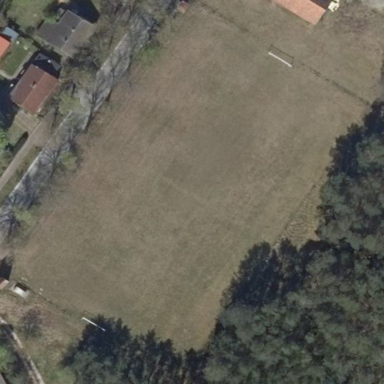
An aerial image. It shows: Soccer pitch designated for leisure and sports activities.